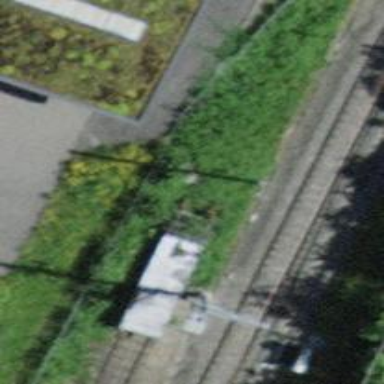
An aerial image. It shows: Railway buffer stop.